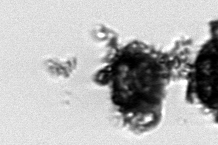
Label: Thalassiosira_TAG_external_detritus